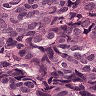
Metastatic tissue present: yes